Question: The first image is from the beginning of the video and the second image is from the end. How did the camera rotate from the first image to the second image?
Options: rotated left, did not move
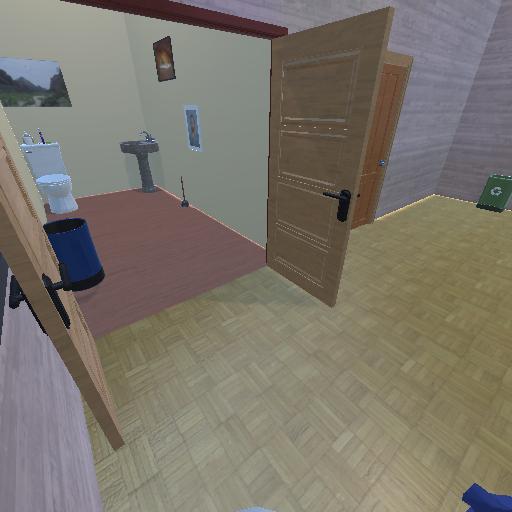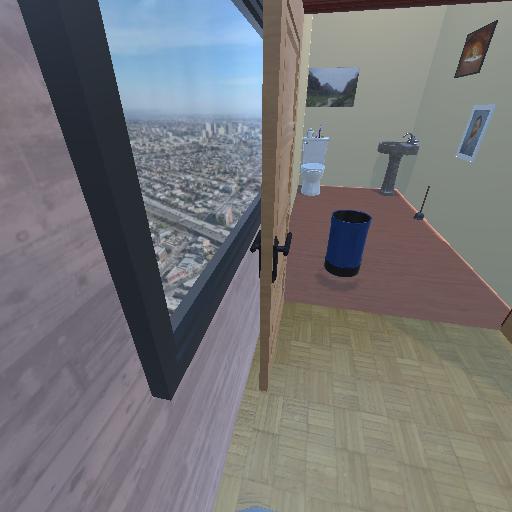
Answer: rotated left